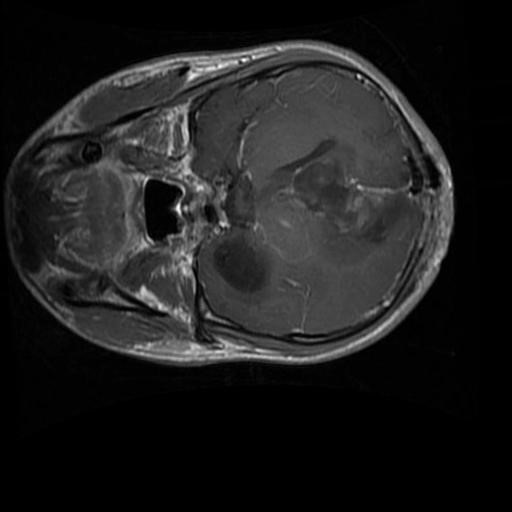
Label: brain_glioma